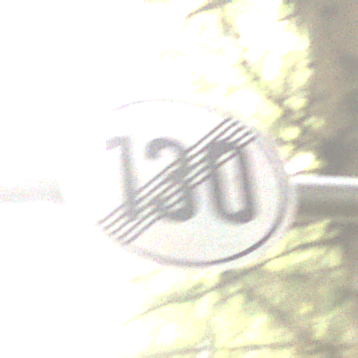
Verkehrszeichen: EndeGeschwindigkeit130
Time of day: MorningAfternoon
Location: Outdoor (Nature)
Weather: Overcast
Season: Winter
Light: Natural